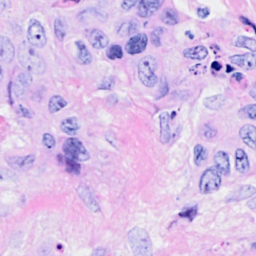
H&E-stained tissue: Breast